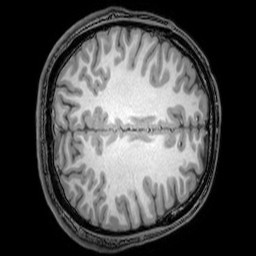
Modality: T1w
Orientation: axial
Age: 23
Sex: male
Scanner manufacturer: philips
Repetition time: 0.00819 s
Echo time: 0.00375 s